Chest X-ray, AP view. Patient: 65 years old, sex M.
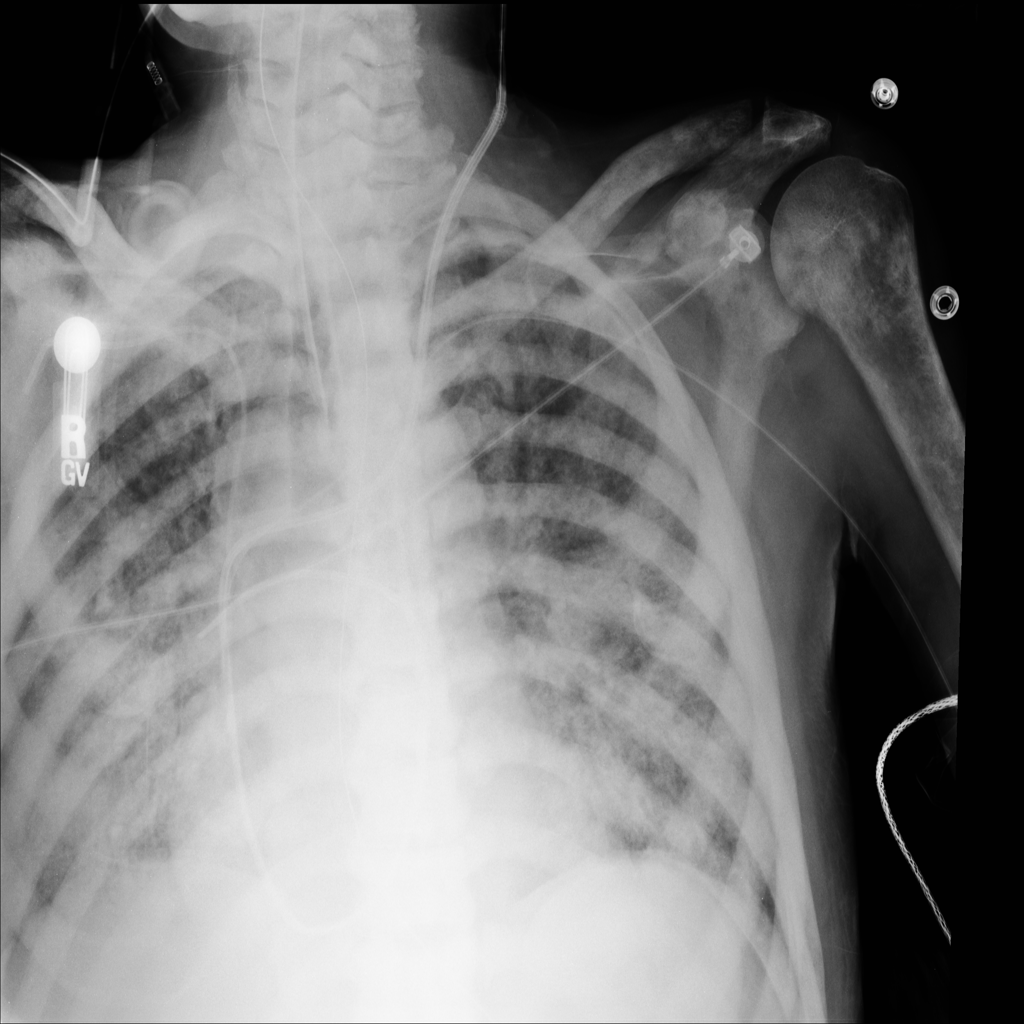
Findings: Infiltration